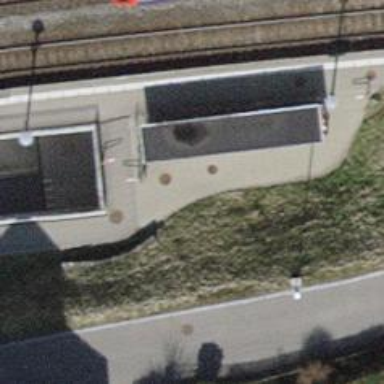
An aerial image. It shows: Bicycle parking area with stands.